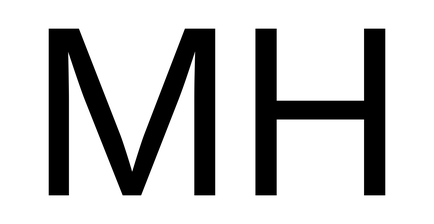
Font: Inter_Regular